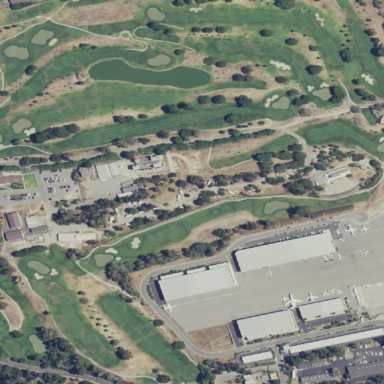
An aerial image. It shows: Golf course surrounded by greenery.